Field crop: tomato
Growth stage: 1
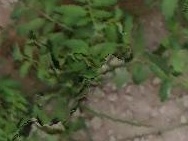
Species: tomato